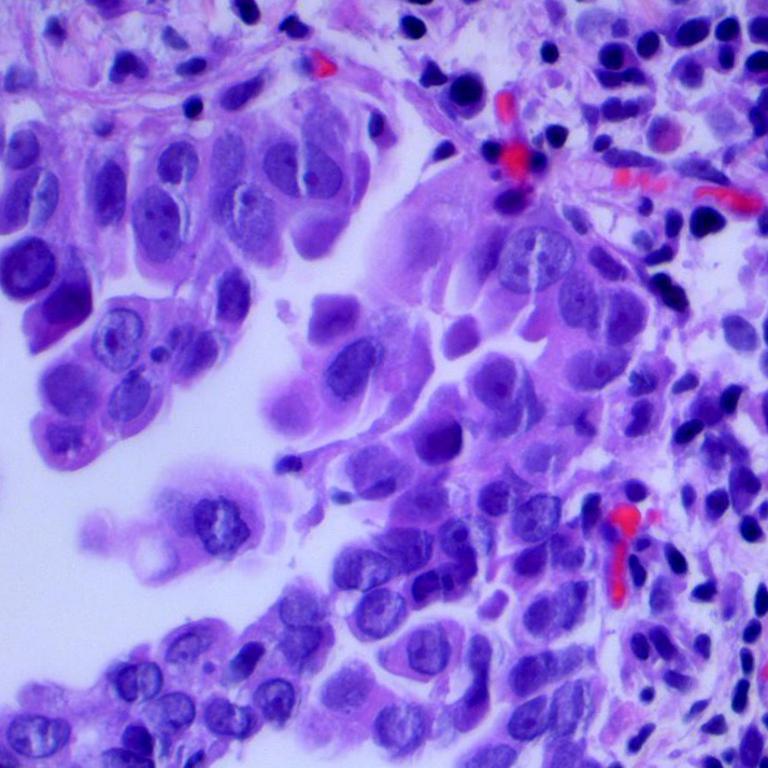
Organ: lung
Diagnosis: adenocarcinomas